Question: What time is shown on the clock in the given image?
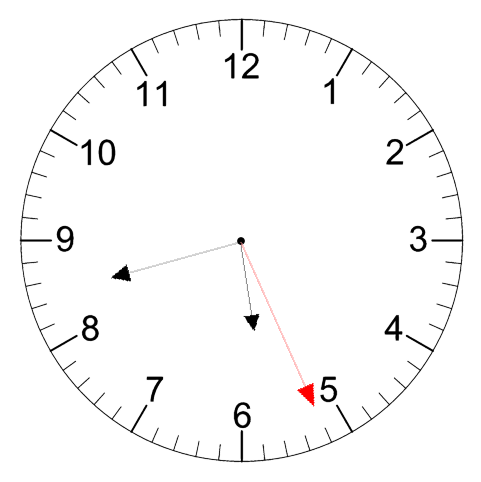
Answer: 05:42:26